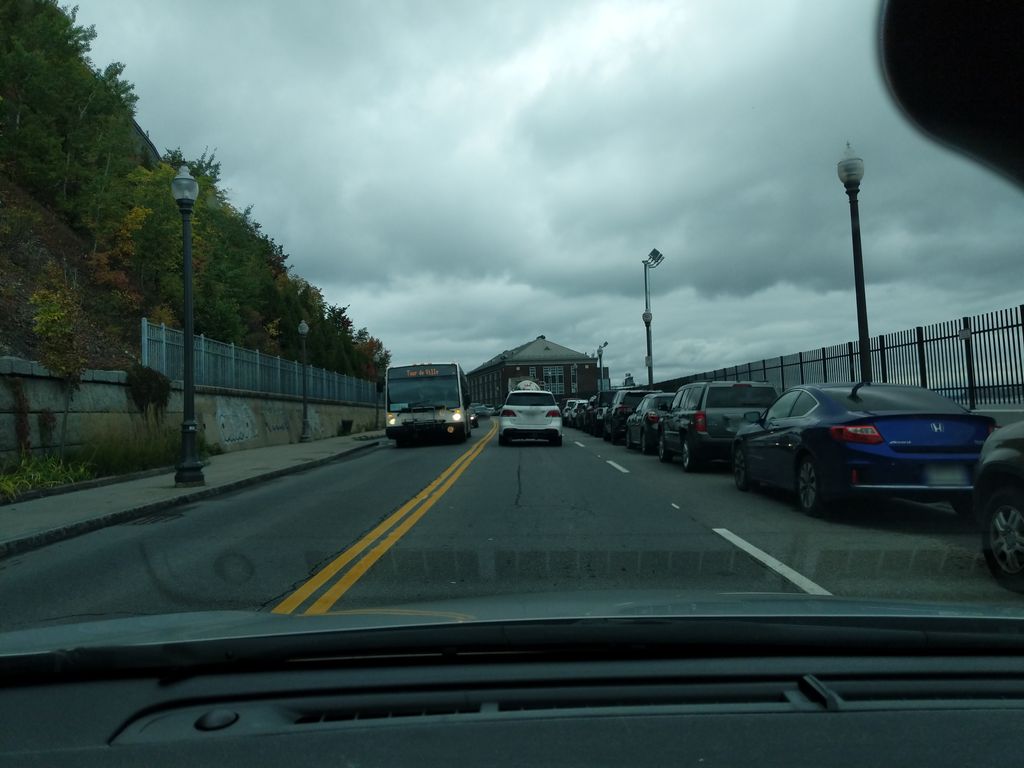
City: quebec_city